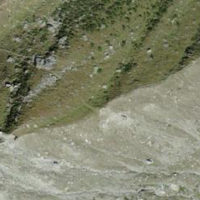
EUNIS habitat code: 48
Species observed at this site:
Oenanthe oenanthe